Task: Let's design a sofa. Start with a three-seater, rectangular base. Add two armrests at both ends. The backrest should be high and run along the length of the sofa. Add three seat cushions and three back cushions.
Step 529:
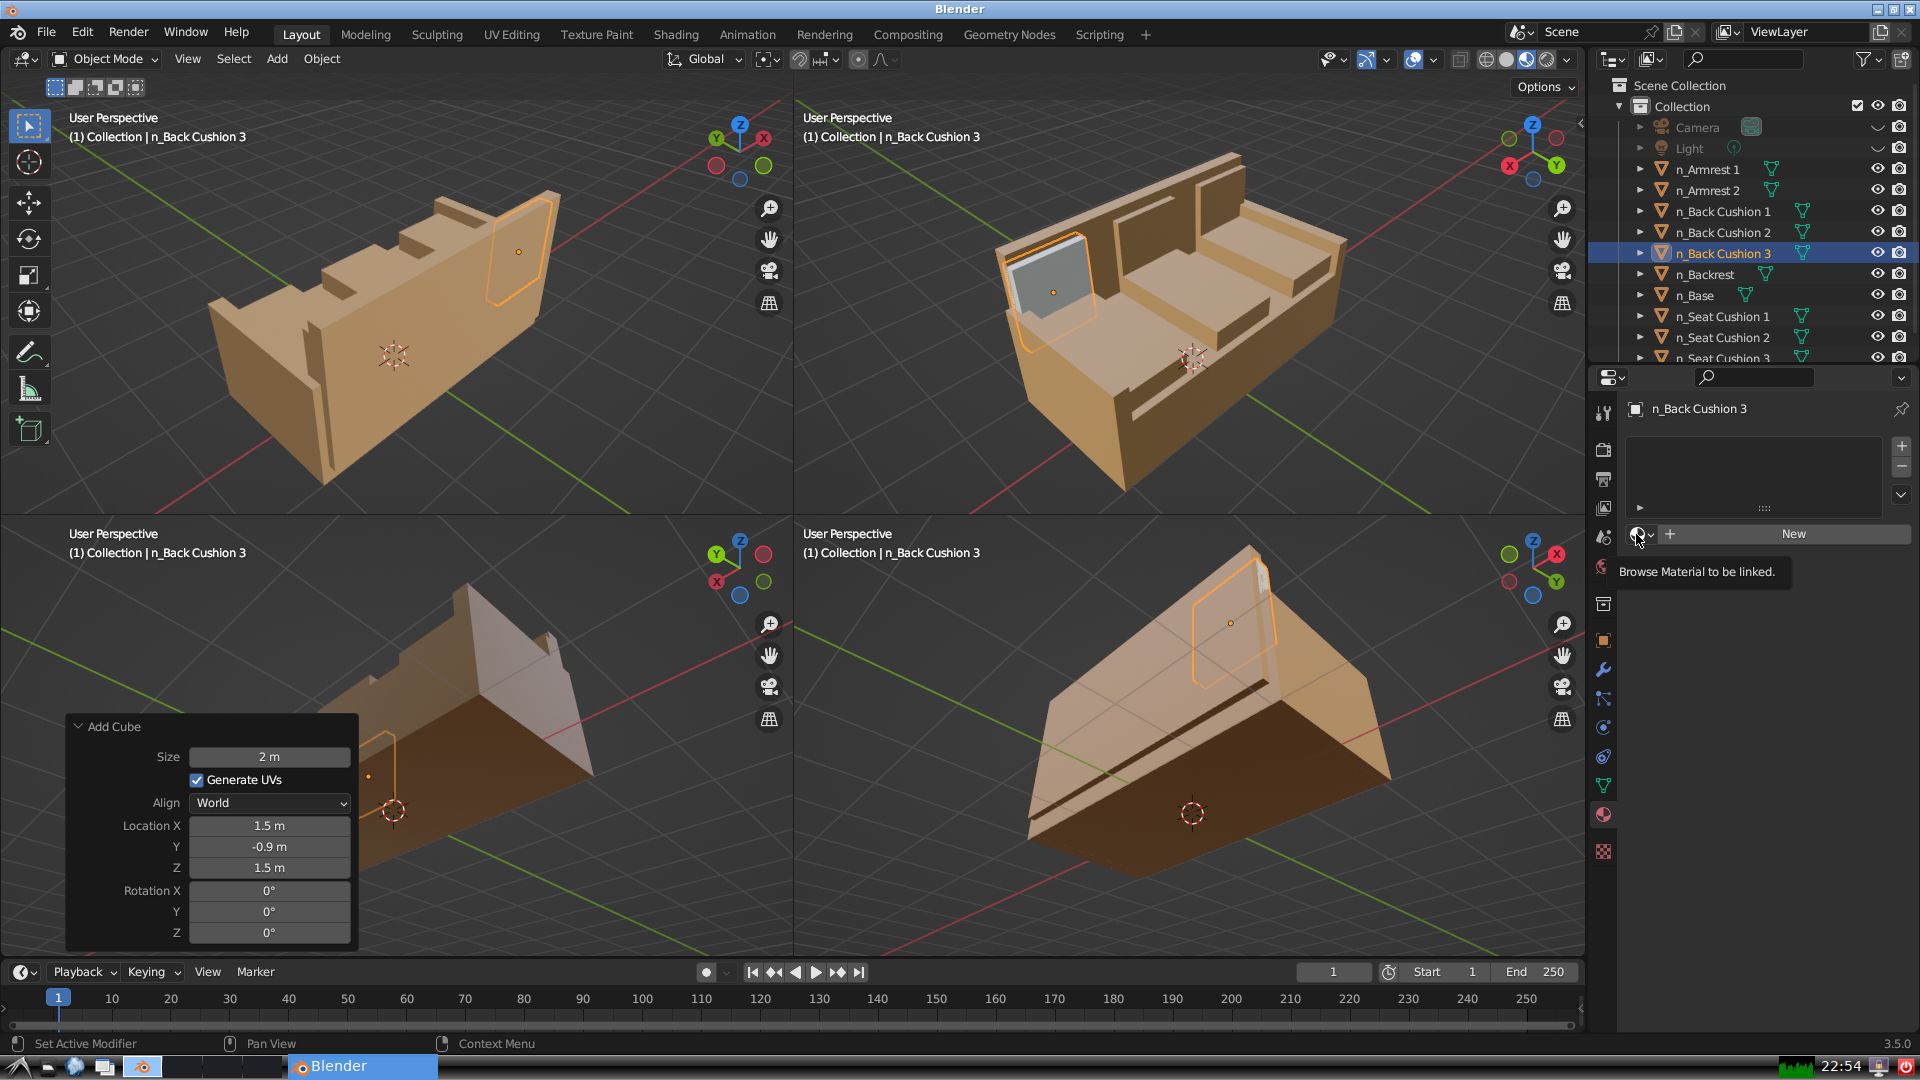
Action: click: no